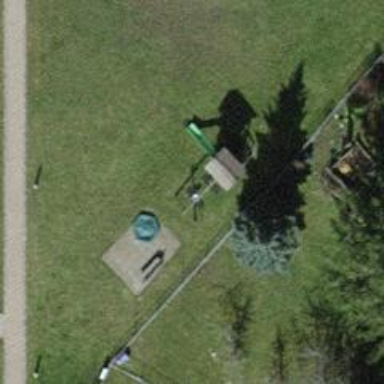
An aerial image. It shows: Playground on grassy land.